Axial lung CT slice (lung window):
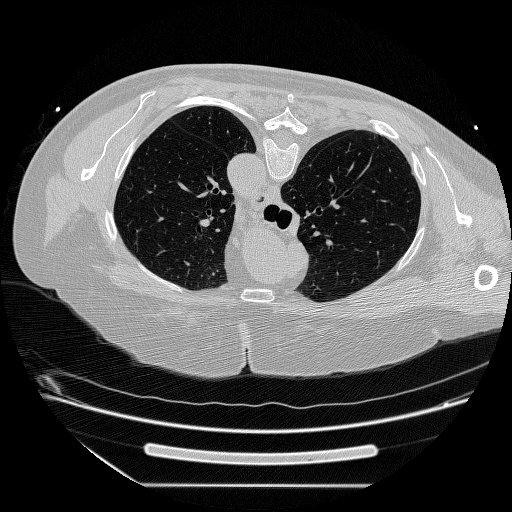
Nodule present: no